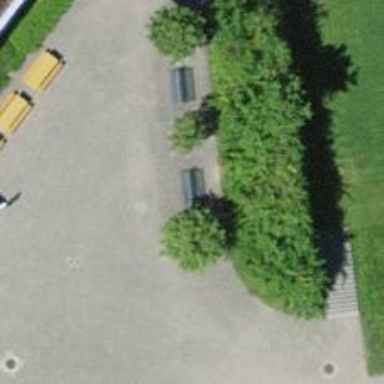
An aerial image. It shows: Bench.